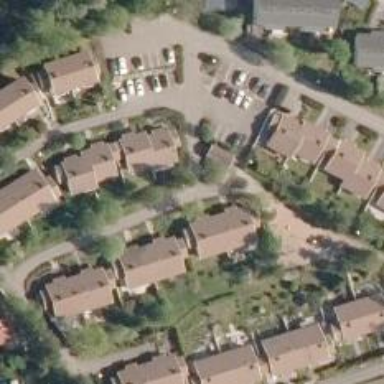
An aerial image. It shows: Living street.